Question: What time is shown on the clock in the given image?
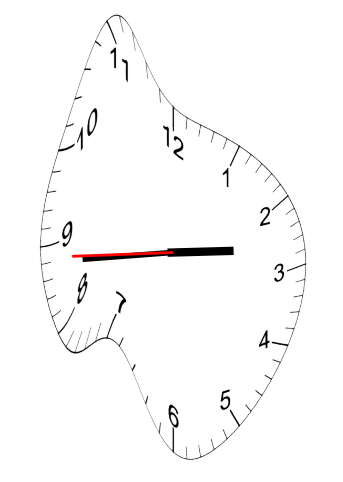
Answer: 02:43:44